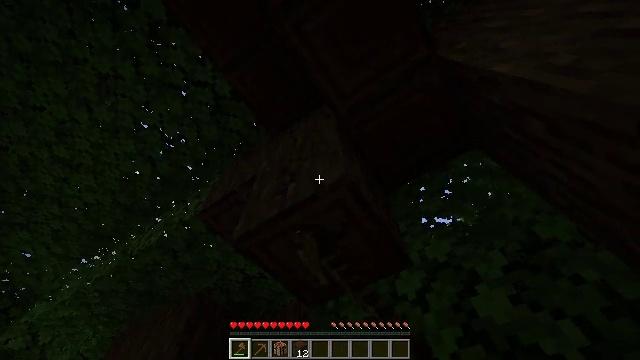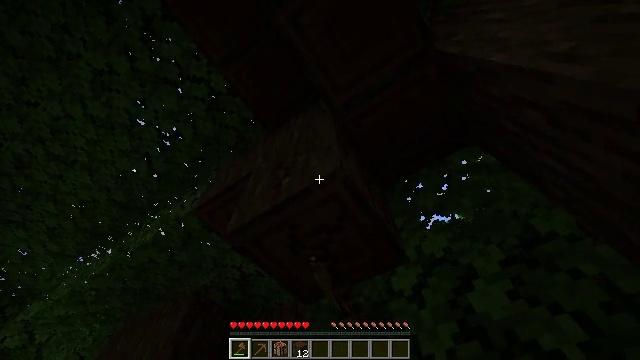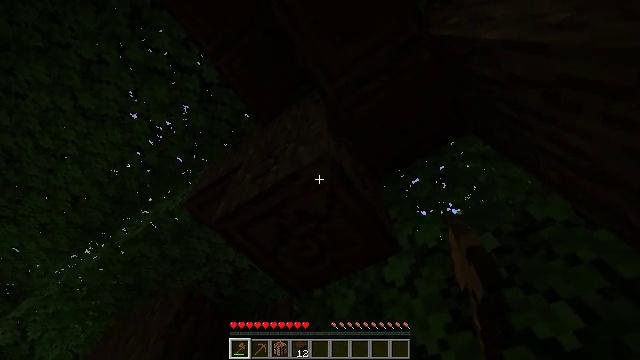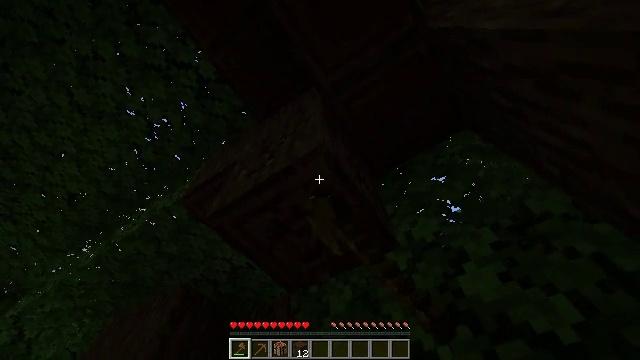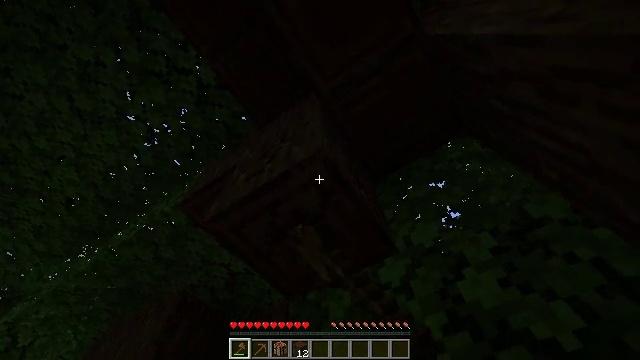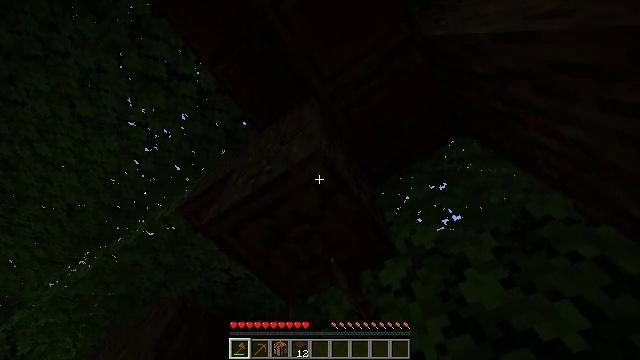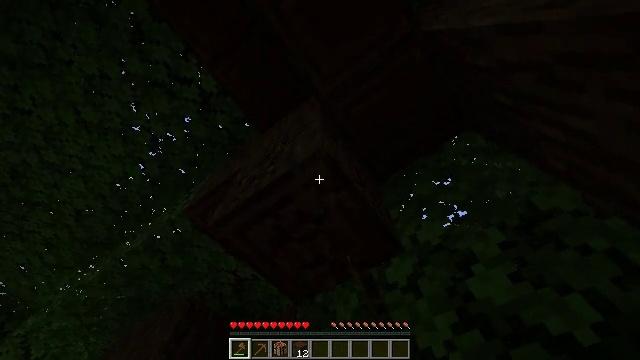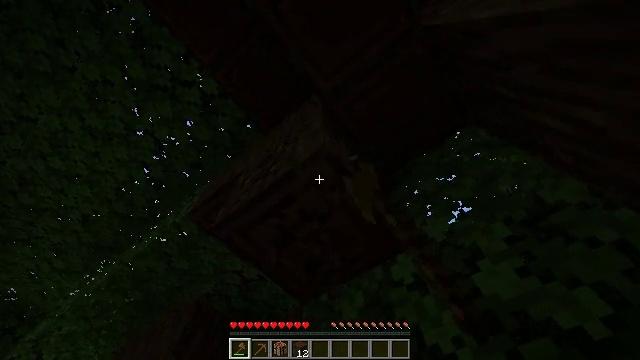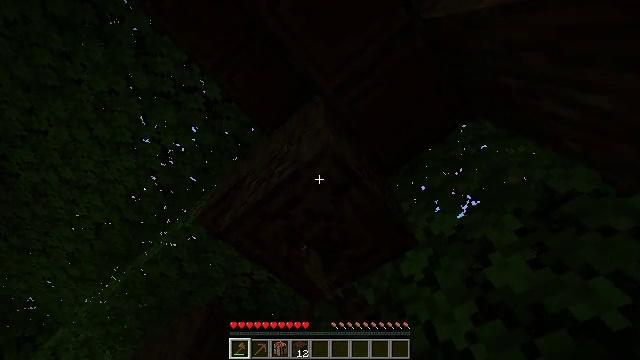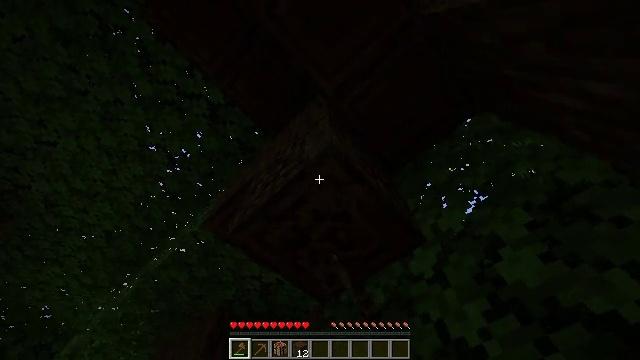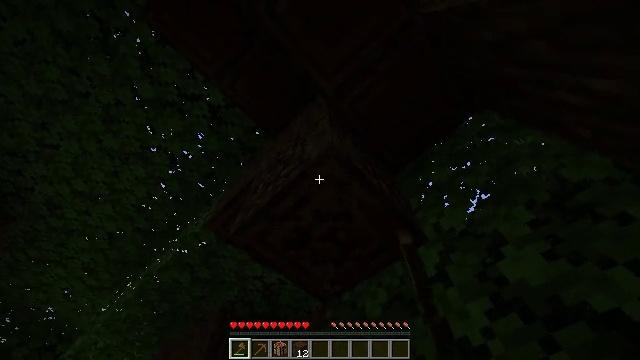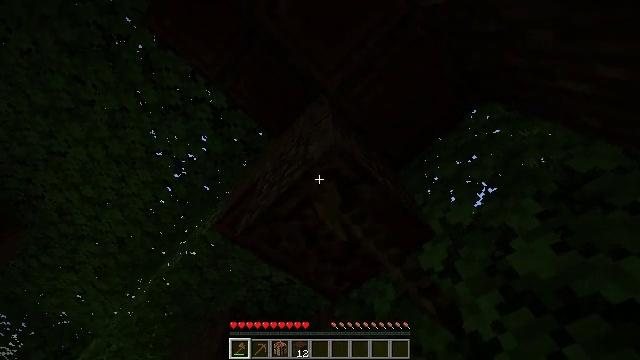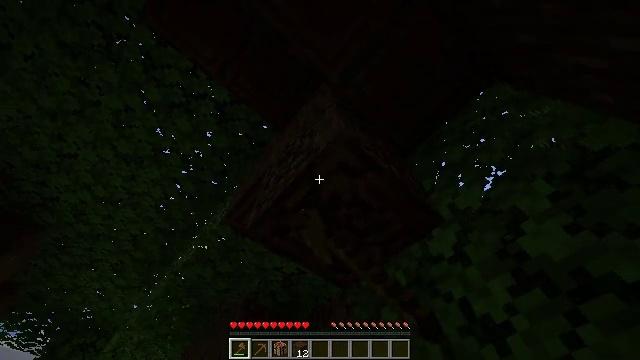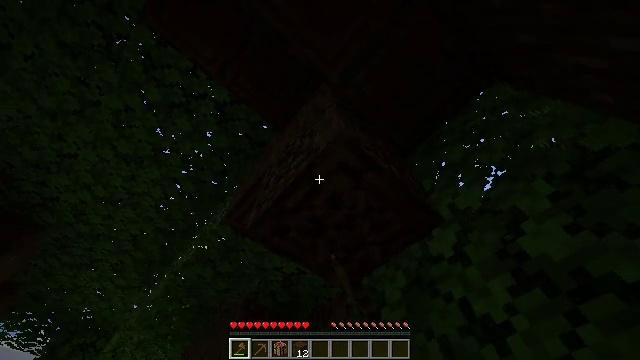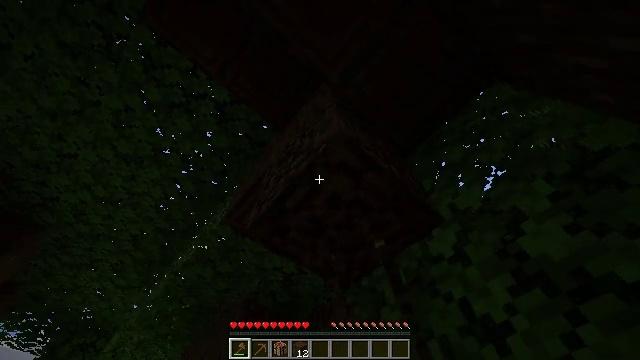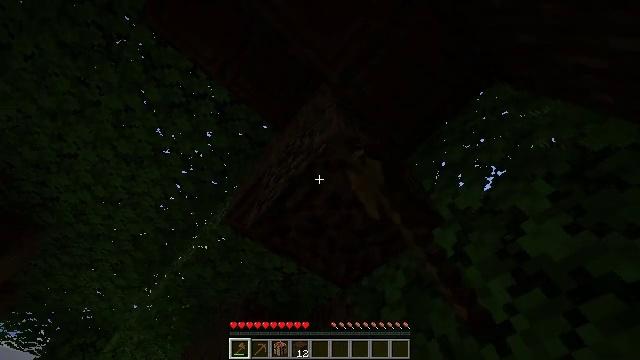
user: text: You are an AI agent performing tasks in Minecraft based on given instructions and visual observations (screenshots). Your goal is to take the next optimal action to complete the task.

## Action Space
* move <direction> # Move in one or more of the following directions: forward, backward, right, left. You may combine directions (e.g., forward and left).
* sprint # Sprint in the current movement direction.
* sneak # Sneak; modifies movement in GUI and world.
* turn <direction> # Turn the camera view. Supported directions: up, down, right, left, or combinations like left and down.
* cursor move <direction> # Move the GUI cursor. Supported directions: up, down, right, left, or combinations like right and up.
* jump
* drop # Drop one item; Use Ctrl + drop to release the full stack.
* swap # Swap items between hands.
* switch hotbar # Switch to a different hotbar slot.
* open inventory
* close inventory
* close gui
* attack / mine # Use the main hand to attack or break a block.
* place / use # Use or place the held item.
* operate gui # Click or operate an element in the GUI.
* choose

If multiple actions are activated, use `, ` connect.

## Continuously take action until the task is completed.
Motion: motion action
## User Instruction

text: Harvest dark oak log for resources.
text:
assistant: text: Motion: move forward, attack / mine
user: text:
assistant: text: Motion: attack / mine
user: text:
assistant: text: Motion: attack / mine
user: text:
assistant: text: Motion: turn up, attack / mine
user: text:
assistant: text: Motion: turn up, attack / mine
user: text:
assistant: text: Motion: turn left, attack / mine
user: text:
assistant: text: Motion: turn left, attack / mine
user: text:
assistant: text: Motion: turn left, attack / mine
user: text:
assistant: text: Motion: turn left, attack / mine
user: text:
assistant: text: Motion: attack / mine
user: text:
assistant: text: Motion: turn left, attack / mine
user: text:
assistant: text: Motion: turn left and down, attack / mine
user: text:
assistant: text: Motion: attack / mine
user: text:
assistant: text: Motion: attack / mine
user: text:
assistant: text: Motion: attack / mine
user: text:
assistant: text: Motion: attack / mine
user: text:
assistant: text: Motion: attack / mine
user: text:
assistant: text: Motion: turn right and up, attack / mine
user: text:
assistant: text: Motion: turn right and up, attack / mine
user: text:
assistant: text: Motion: turn left, attack / mine
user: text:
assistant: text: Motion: move left, attack / mine
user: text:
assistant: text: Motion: move left, turn right, attack / mine
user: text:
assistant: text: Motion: turn right, attack / mine
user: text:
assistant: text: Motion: turn right, attack / mine
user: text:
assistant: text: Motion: turn right, attack / mine
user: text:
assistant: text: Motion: turn right, attack / mine
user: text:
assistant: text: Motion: attack / mine
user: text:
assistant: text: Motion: attack / mine
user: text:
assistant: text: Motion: attack / mine
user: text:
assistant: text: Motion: attack / mine